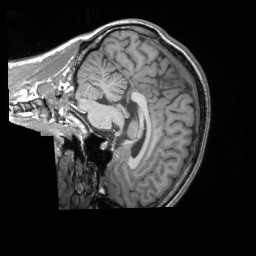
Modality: T1w
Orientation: sagittal
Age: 20
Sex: male